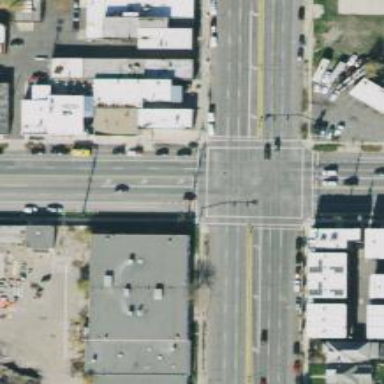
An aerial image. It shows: Crossing with marked lines on the road.